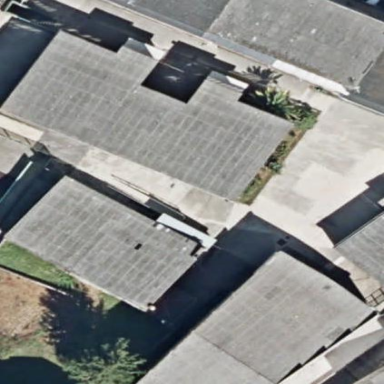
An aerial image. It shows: School.